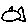
Label: fish